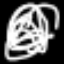
Label: squiggle